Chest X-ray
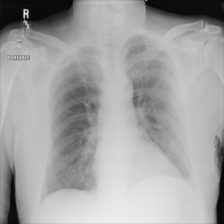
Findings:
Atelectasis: negative
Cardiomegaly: negative
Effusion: negative
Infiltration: negative
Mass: negative
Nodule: negative
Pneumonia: negative
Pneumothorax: negative
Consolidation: negative
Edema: negative
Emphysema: negative
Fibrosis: negative
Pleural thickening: negative
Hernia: negative